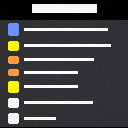
Screen state: on